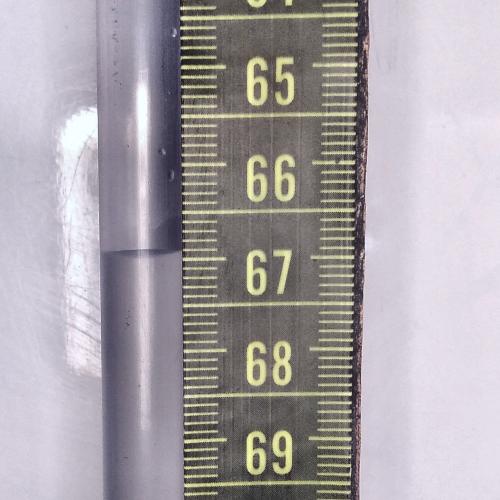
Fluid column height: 66.9 cm